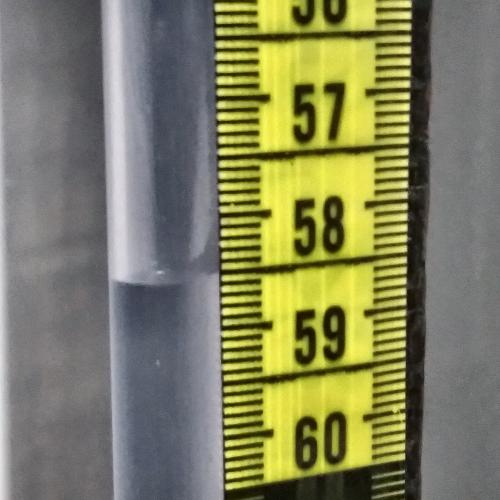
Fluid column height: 58.5 cm